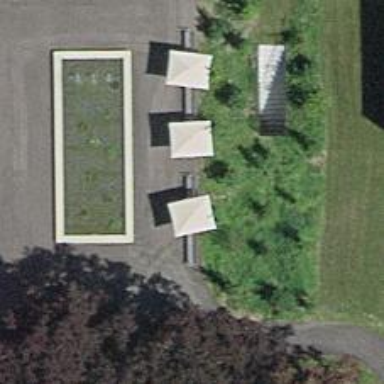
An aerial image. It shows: Bench for seating.